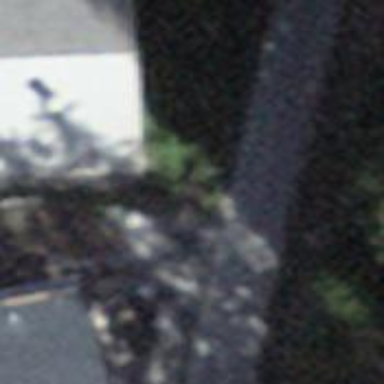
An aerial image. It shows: Shed.